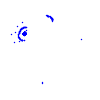
Particle: electron